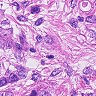
Metastatic tissue present: yes